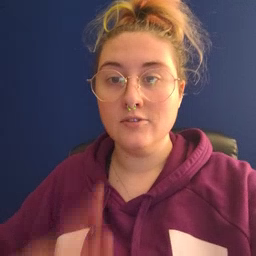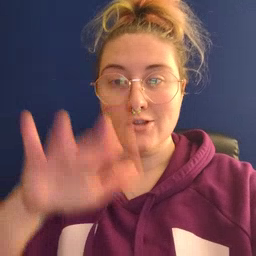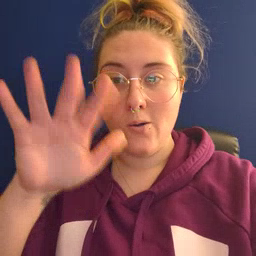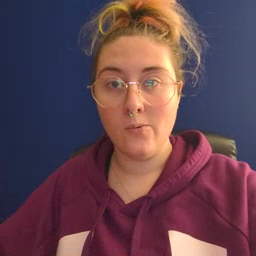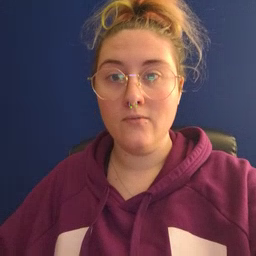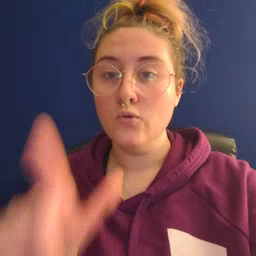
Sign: snow